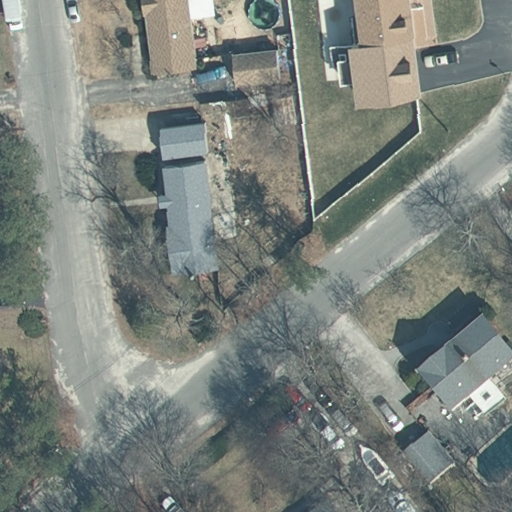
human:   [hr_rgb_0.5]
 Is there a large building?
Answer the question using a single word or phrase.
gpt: no

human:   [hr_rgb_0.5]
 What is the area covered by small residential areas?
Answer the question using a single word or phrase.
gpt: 0m2

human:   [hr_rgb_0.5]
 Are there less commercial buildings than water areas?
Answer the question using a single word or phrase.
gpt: no

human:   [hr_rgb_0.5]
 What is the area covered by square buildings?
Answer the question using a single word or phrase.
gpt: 0m2

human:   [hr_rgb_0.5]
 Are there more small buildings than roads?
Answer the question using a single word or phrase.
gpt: yes

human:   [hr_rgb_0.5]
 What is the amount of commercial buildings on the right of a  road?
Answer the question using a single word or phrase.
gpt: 0

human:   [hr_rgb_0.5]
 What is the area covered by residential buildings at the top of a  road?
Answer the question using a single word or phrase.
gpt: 716m2

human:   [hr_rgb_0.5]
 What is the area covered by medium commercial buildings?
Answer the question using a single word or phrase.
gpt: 0m2

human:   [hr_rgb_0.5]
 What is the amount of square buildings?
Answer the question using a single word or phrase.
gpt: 0

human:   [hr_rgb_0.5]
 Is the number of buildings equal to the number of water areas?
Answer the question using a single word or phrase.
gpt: no

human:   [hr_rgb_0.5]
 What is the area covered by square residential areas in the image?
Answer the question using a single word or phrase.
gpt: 0m2

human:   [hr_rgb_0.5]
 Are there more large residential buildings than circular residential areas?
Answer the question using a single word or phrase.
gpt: no

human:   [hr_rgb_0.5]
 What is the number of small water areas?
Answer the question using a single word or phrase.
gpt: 0

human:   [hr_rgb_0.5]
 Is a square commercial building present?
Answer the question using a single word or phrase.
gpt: no

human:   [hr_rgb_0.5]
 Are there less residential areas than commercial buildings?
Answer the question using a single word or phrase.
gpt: no

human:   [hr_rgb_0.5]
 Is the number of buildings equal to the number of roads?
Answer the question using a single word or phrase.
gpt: no

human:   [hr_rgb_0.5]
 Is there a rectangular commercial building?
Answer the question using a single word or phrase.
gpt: no

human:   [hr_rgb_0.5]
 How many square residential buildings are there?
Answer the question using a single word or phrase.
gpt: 0

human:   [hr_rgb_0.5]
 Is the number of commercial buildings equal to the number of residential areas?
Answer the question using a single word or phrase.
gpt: no

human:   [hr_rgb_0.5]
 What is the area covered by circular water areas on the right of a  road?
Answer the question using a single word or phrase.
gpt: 0m2

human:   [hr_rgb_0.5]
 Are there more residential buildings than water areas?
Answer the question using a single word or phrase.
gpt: yes

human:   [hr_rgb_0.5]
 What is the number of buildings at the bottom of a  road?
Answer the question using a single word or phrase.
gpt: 3

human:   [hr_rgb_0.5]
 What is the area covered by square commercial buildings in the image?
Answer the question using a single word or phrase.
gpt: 0m2

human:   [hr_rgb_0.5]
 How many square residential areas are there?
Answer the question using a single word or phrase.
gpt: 0

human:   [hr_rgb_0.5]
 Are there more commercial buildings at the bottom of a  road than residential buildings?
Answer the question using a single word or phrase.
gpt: no

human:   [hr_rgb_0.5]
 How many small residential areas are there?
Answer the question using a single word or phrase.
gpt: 0

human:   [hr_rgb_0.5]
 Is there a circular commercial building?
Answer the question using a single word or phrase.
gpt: no

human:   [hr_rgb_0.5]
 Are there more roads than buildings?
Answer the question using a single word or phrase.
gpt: no

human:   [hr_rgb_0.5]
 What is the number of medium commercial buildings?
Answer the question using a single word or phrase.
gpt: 0

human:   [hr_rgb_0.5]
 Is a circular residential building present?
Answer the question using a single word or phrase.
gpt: no

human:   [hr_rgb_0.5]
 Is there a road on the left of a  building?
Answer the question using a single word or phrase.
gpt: yes

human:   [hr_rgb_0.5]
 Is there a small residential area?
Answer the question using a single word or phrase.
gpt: no

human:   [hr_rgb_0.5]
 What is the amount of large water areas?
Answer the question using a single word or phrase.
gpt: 0

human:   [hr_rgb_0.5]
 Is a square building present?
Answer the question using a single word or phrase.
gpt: no

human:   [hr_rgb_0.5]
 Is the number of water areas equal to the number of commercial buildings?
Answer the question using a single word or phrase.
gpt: yes

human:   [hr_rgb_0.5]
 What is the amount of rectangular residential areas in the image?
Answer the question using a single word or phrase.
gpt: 1